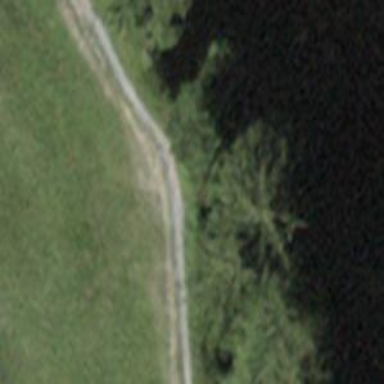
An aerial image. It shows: Gravel path.